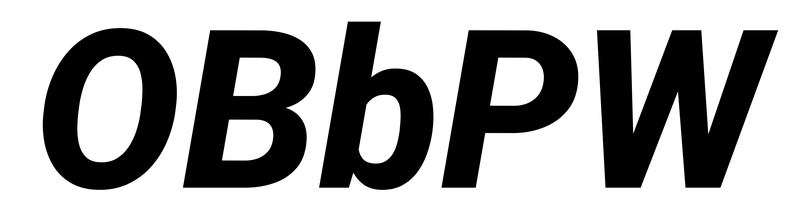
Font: Roboto-Italic_ExtraBold_Italic